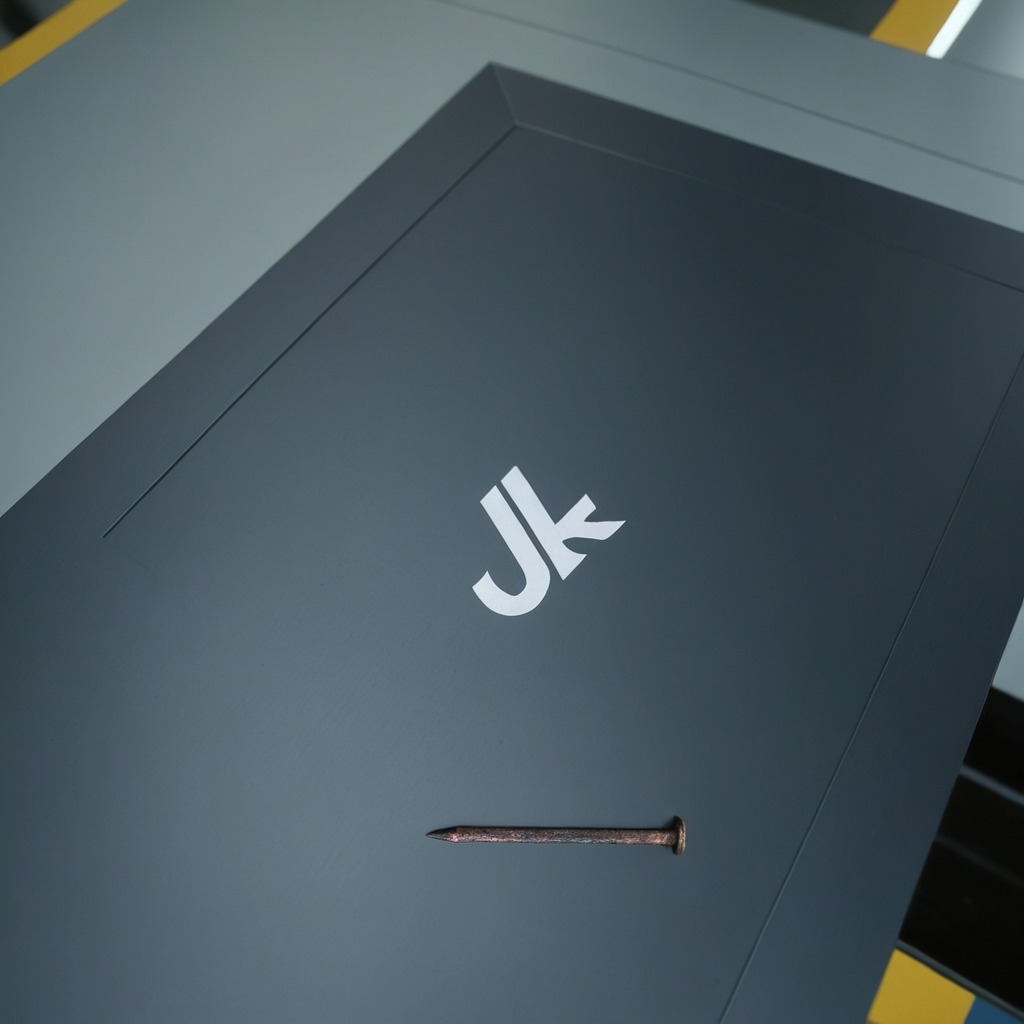
An iron nail lies on the toolbox surface in an airplane hangar workshop.